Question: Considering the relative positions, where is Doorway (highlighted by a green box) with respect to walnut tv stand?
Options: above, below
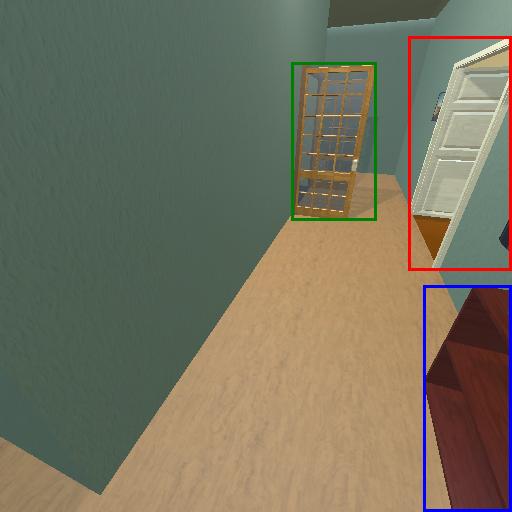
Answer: above